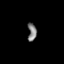
Tissue: lung
Cell type: Epithelial cells
Senescence score: 0.2342
Nuclear area (px): 153
Mean DAPI intensity: 126.405